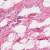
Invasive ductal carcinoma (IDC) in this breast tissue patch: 0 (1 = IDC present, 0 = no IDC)